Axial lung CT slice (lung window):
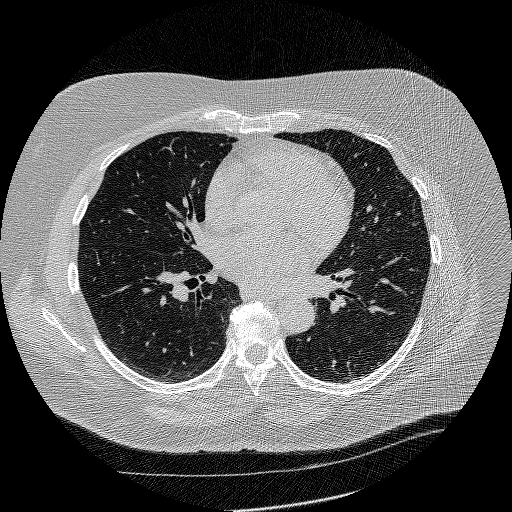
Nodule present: no